Field crop: maize
Growth stage: 2
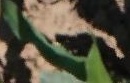
Species: maize